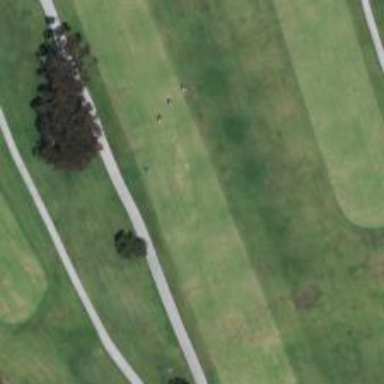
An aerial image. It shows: View of golf hole.